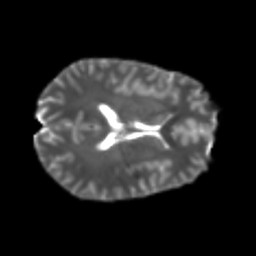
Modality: T2w
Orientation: axial
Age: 25
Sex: male
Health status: healthy
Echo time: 0.074 s